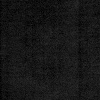
Atmospheric dust classification: dusty